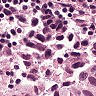
Metastatic tissue present: yes